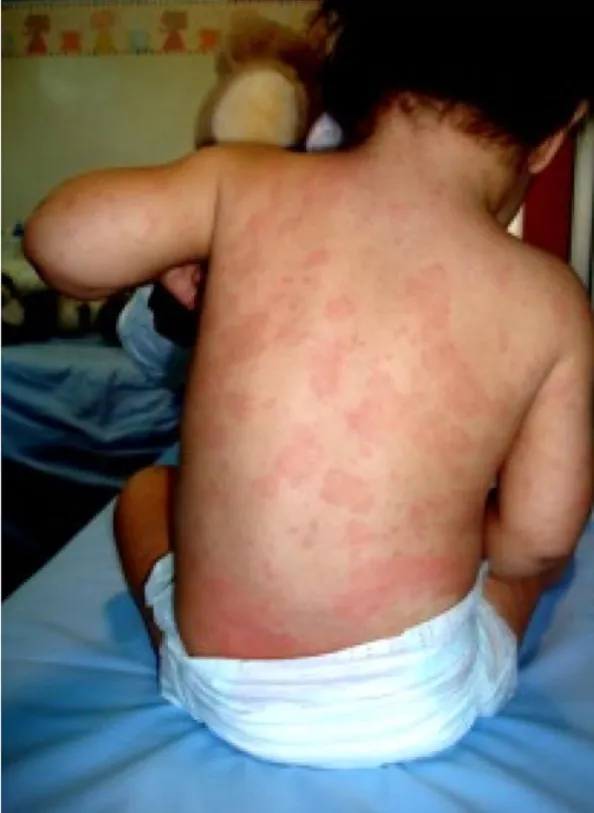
Typical urticarial rash in our patient.
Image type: medical_photograph (skin_photograph)